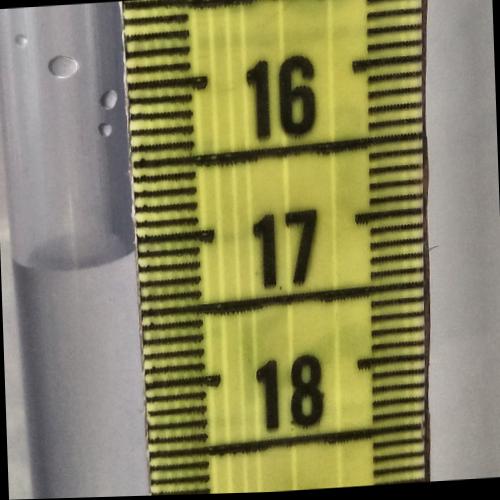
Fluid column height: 17.1 cm